Question: I want to develop search bar like bellow image just like showing in Google search bar. How to achieve this. Please some can provide sample code or related links to achieve it.

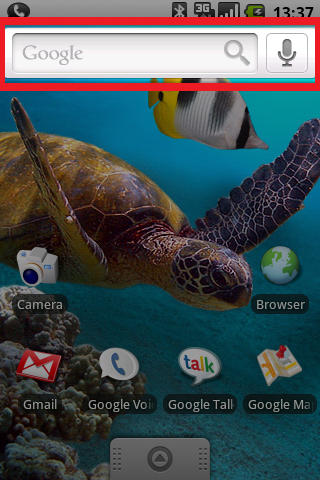
Answer: I assume the actual question here is not how to create a widget (if it is, check the official Android documentation on widgets), but how you can enable a widget to receive text input, which, as far as i am aware, is not possible using <URL>.
You will probably have to try the way discussed <URL> - creating a transparent activity when your widget is tapped.